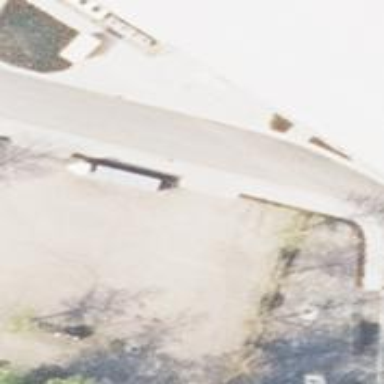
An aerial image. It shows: Parking area with paving stones surface.